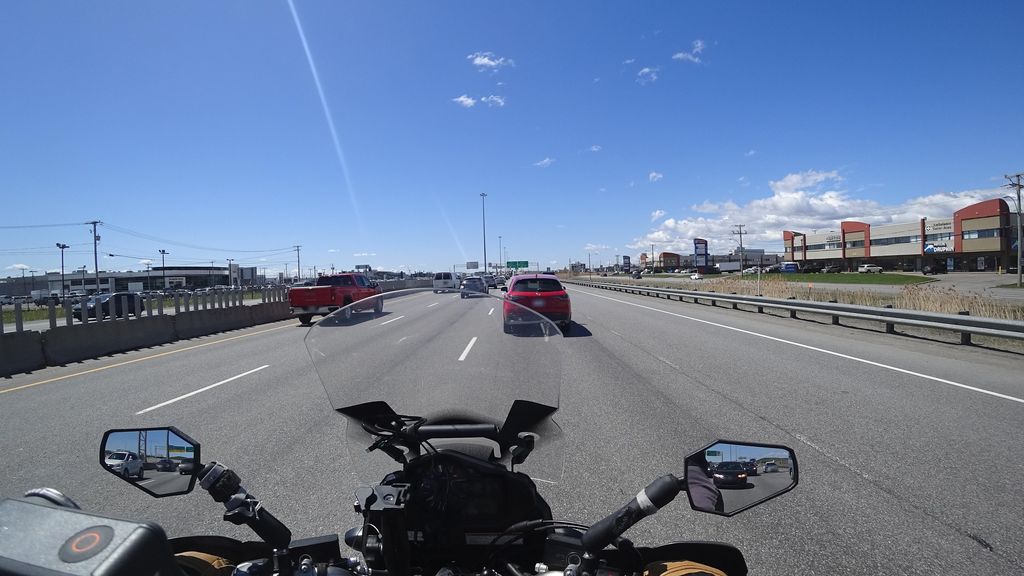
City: quebec_city